Interaction volume radius: 5 \u00c5
Interaction volume height: 10 \u00c5
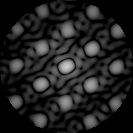
Disorder parameter: 0.1813